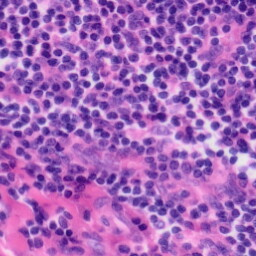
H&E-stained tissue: Tonsil